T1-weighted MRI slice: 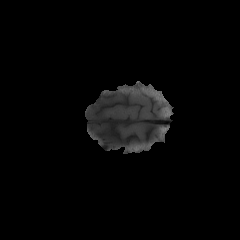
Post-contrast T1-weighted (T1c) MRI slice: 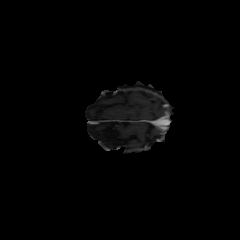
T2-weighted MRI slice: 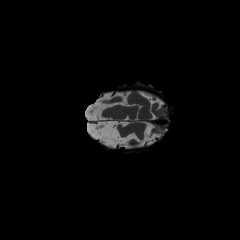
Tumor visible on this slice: no